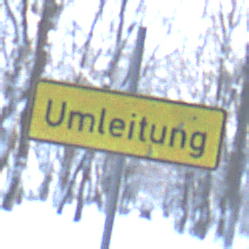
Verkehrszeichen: Umleitungsankuendigung
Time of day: MorningAfternoon
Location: Outdoor (Nature)
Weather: Clear
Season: Winter
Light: Natural